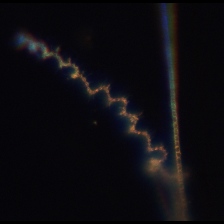
Taxon: Diatom_aggregate
Group: Diatoms